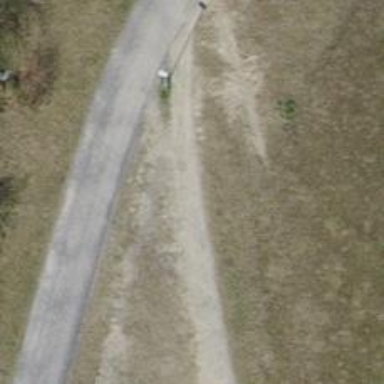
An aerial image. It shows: Unpaved footway.